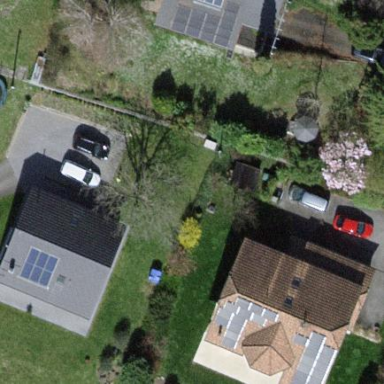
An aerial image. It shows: Detached building with half-hipped roof shape.